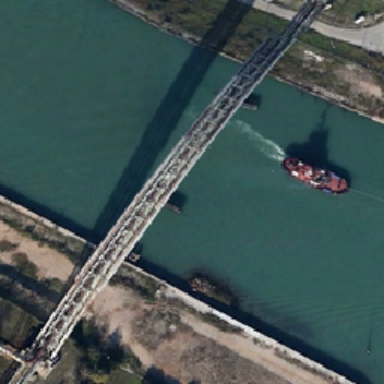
The narrow arch bridge spans a straight river with red boats and three black boats .